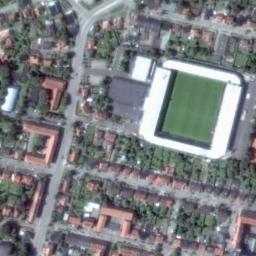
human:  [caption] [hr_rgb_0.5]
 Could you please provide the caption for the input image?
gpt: There are many buildings beside the stadium .

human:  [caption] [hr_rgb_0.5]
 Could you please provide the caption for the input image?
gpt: The stadium is next to some buildings and trees .

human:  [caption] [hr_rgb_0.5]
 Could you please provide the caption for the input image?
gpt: The square gymnasium is surrounded by residential areas, Surrounded by vegetation .

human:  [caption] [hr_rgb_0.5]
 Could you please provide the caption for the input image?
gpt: This stadium has a white podium and a blue runway .

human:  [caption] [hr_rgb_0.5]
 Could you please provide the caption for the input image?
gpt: There are many brown buildings and green trees around the stadium .